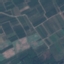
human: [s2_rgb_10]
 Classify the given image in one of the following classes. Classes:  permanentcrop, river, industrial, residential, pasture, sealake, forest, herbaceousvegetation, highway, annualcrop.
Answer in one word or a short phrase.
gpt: PermanentCrop